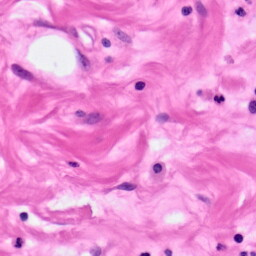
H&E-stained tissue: Pancreatic